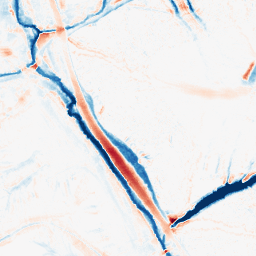
Category: morphological
Decomposition family: morphological
Decomposition parameters: operation: average
size: 10
Upsampling method: sinc_hamming
Upsampling parameters: scale: 4
kernel_size: 8
Upsampling scale: 4